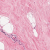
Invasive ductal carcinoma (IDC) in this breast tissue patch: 0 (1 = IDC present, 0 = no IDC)